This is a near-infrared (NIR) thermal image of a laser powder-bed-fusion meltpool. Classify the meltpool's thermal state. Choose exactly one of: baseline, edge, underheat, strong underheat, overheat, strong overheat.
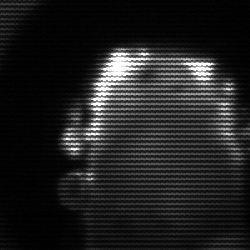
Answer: baseline